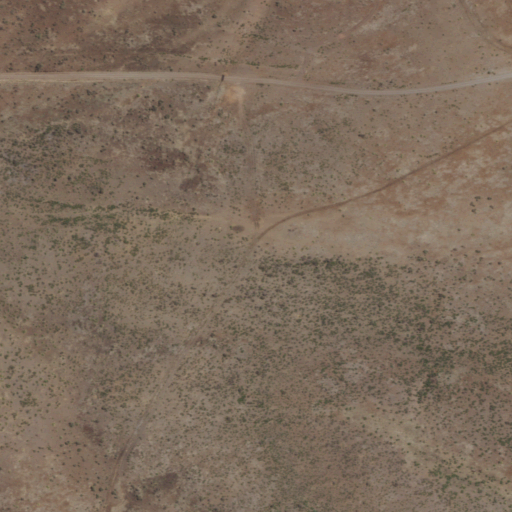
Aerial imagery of gap in New Mexico named San Luis Pass containing shrub and grassland